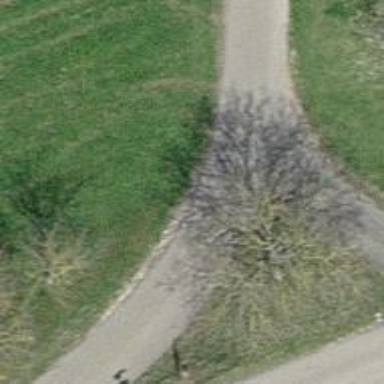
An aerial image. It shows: Unclassified road with paved surface.